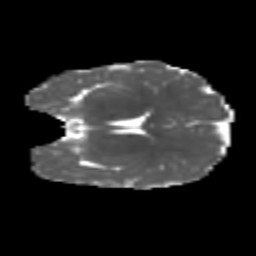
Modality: MD
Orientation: coronal
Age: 8
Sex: female
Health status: healthy